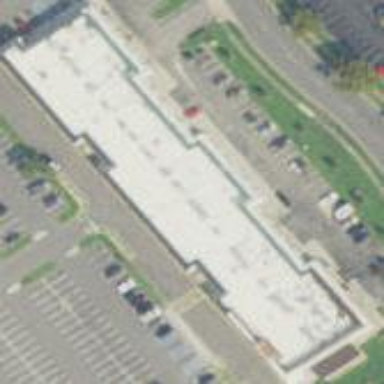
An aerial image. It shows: Commercial building.